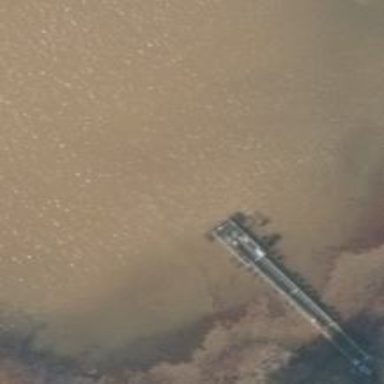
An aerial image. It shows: Man-made pier.